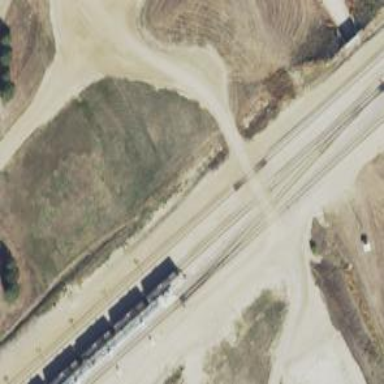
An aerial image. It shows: Railway level crossing.